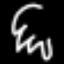
Label: leaf